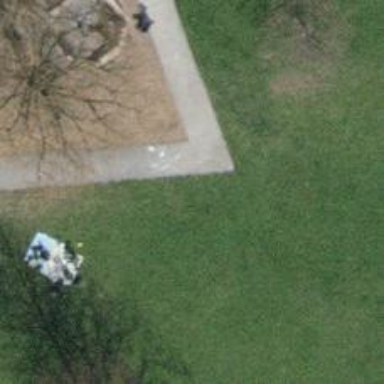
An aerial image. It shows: Fountain.